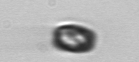
Label: Thalassiosira